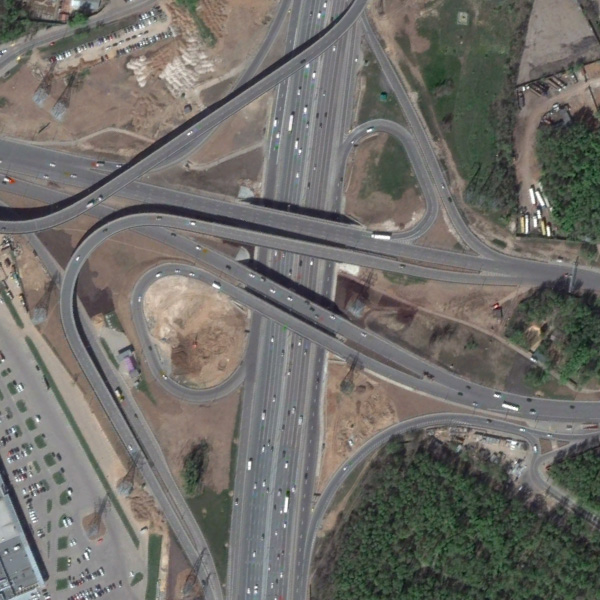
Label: Viaduct